Question: I want to create a listview like older gmail app. See the screenshot:

I tried putting an empty view like this:
'''
<TextView
android:id="@+id/color_highlight"
android:layout_width="5dp"
android:layout_height="match_parent"
android:layout_alignParentRight="true"
android:layout_alignParentTop="true"
android:background="#ff0000"
android:minHeight="48dp" />
<TextView
android:id="@+id/name"
android:layout_width="wrap_content"
android:layout_height="wrap_content"
android:layout_alignParentTop="true"
android:layout_marginRight="20dp"
android:layout_marginTop="10dp"
android:layout_toLeftOf="@id/color_highlight"
android:text="Mudit Agarwal"
android:textStyle="bold"
android:textColor="#242424"
android:textIsSelectable="false"
android:textSize="22sp" />
<TextView
android:id="@+id/number"
android:layout_width="wrap_content"
android:layout_height="wrap_content"
android:layout_alignRight="@id/name"
android:layout_below="@id/name"
android:text="<PHONE>"
android:textColor="#777777"
android:textIsSelectable="false"
android:layout_marginBottom="10dp"
android:textSize="15sp" />
<ImageView
android:layout_width="wrap_content"
android:layout_height="wrap_content"
android:layout_alignParentLeft="true"
android:layout_centerVertical="true"
android:padding="3dp"
android:src="@drawable/contact" />
'''
but this is not taking full height of the view. Please suggest.
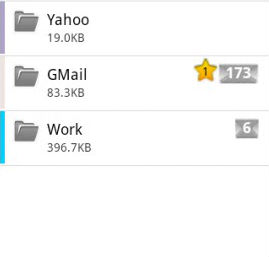
Answer: What I changed is
'''
android:layout_alignBottom="@+id/number"
'''
to your 'color_highlight' TextView. and instead of 'margin', I put 'padding' like below in 'number' TextView.
'''
android:paddingBottom="20dp"
'''
just put following layout code.
'''
<?xml version="1.0" encoding="utf-8"?>
<RelativeLayout xmlns:android="http://schemas.android.com/apk/res/android"
android:layout_width="match_parent"
android:layout_height="wrap_content" >
<TextView
android:id="@+id/color_highlight"
android:layout_width="5dp"
android:layout_height="match_parent"
android:layout_alignParentRight="true"
android:layout_alignParentTop="true"
android:layout_alignBottom="@+id/number"
android:background="#ff0000"
android:minHeight="48dp" />
<TextView
android:id="@+id/name"
android:layout_width="wrap_content"
android:layout_height="wrap_content"
android:layout_alignParentTop="true"
android:layout_marginRight="20dp"
android:layout_marginTop="10dp"
android:layout_toLeftOf="@id/color_highlight"
android:text="Mudit Agarwal"
android:textColor="#242424"
android:textIsSelectable="false"
android:textSize="22sp"
android:textStyle="bold" />
<TextView
android:id="@+id/number"
android:layout_width="wrap_content"
android:layout_height="wrap_content"
android:layout_alignRight="@id/name"
android:layout_below="@id/name"
android:paddingBottom="20dp"
android:text="<PHONE>"
android:textColor="#777777"
android:textIsSelectable="false"
android:textSize="15sp" />
<ImageView
android:layout_width="wrap_content"
android:layout_height="wrap_content"
android:layout_alignParentLeft="true"
android:layout_centerVertical="true"
android:padding="3dp"
android:src="@drawable/contact" />
</RelativeLayout>
'''